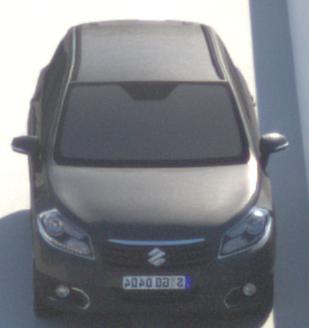
Make: Suzuki
Model: SX4 S-Cross 1.6
Detailed model: SX4 (II) S-Cross
Model produced from: 2013/10
Model produced until: 2015/08
Doors: 5
Color: gray
Road condition: dry road
Daytime: morning or afternoon
Contrast: high contrast